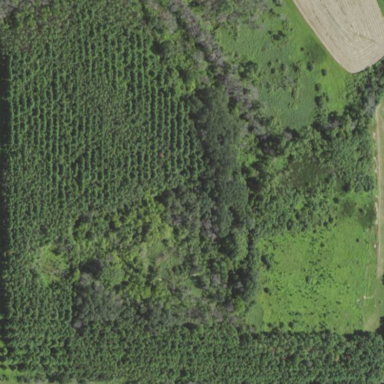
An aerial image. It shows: Plantation of evergreen needle-leaved forest.